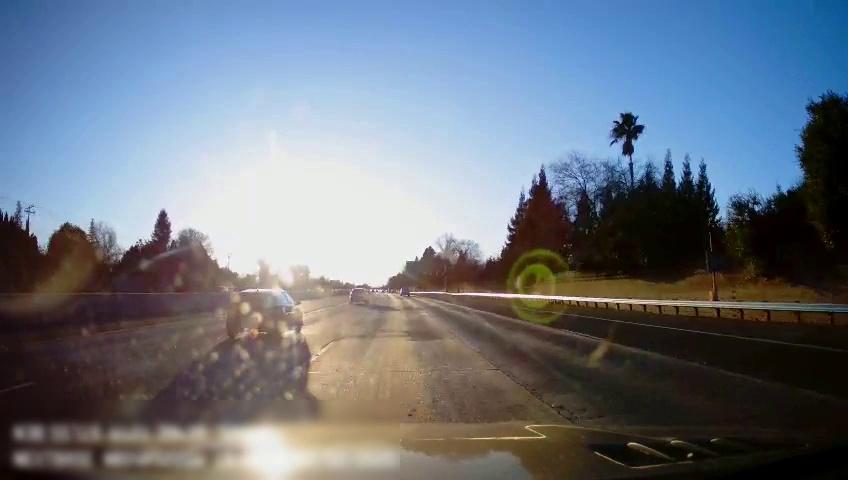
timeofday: Day
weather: Sunny
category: Drivable Space
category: Vehicles | Truck
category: Vehicles | SUV
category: Vehicles | SUV
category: Vehicles | SUV
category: Lanes | Alternate Lane
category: Lanes | Alternate Lane
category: Lanes | Current Lane
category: Lanes | Alternate Lane
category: Lanes | Alternate Lane
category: Traffic | Signs